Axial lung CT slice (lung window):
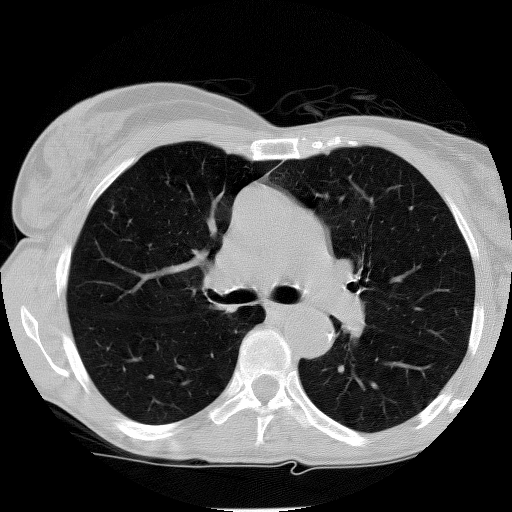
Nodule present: no